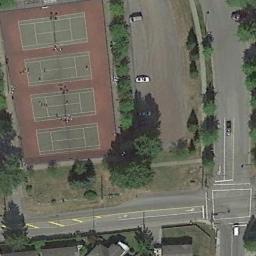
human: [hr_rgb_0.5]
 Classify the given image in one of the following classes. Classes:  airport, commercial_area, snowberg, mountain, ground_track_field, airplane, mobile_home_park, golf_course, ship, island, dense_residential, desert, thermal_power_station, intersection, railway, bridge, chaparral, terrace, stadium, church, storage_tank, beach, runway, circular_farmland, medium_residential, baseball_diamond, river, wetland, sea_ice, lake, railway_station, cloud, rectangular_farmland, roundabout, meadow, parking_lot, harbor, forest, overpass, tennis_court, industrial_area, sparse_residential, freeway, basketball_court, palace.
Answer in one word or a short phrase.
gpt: tennis_court